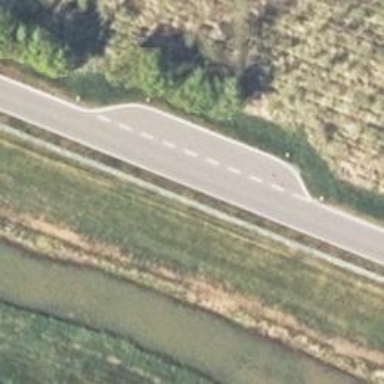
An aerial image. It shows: Passing place on the road.